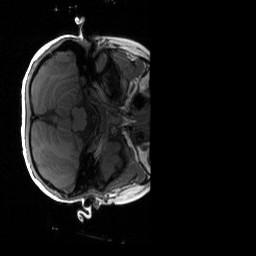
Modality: T1w
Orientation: axial
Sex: female
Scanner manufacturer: siemens
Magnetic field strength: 3 T
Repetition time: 1.9 s
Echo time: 0.00243 s